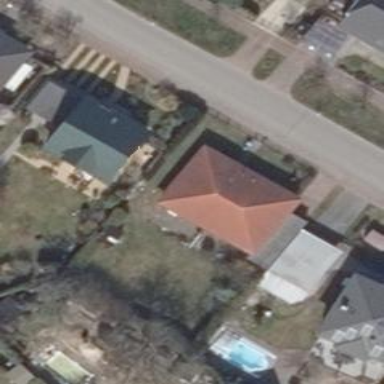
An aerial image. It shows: House with hipped roof. The roof is oriented along the building.